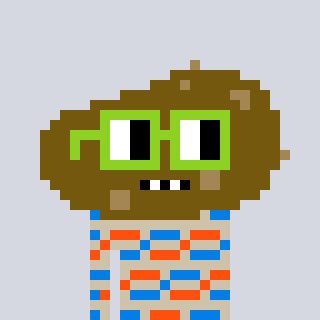
a pixel art character with square light green glasses, a potato-shaped head and a bege-colored body on a cool background